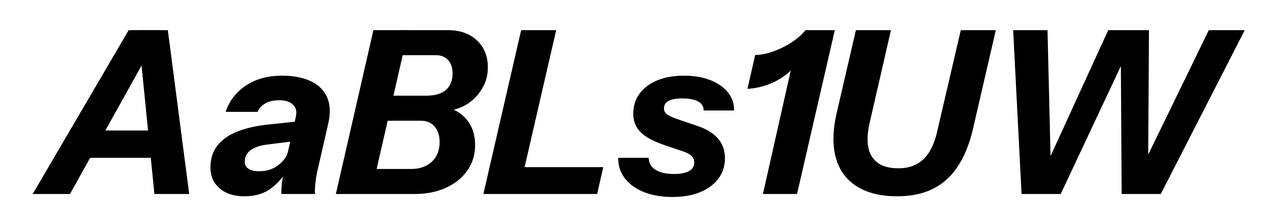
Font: InstrumentSans-Italic_Bold_Italic